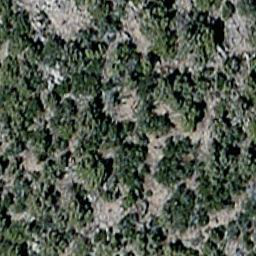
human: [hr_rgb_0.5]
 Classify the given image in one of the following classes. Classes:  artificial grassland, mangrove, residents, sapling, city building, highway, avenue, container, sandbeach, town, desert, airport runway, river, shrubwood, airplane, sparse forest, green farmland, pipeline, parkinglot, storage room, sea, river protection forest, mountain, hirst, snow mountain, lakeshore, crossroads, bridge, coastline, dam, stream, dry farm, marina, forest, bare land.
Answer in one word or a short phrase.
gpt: sparse forest